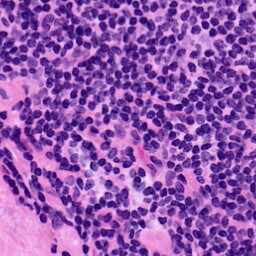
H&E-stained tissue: LymphNode